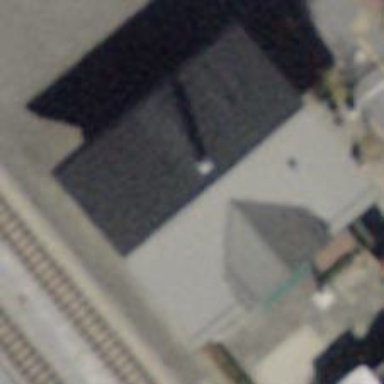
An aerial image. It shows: Railway station.